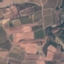
Land use / land cover: PermanentCrop